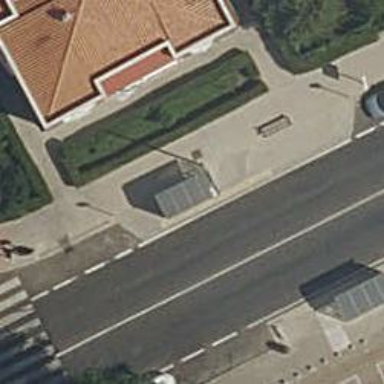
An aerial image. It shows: Bus stop with platform for public transport.